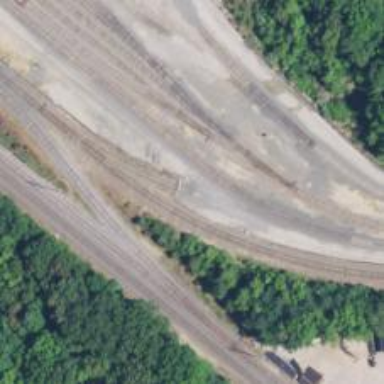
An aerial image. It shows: Railway yard.